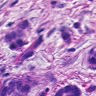
Metastatic tissue present: yes